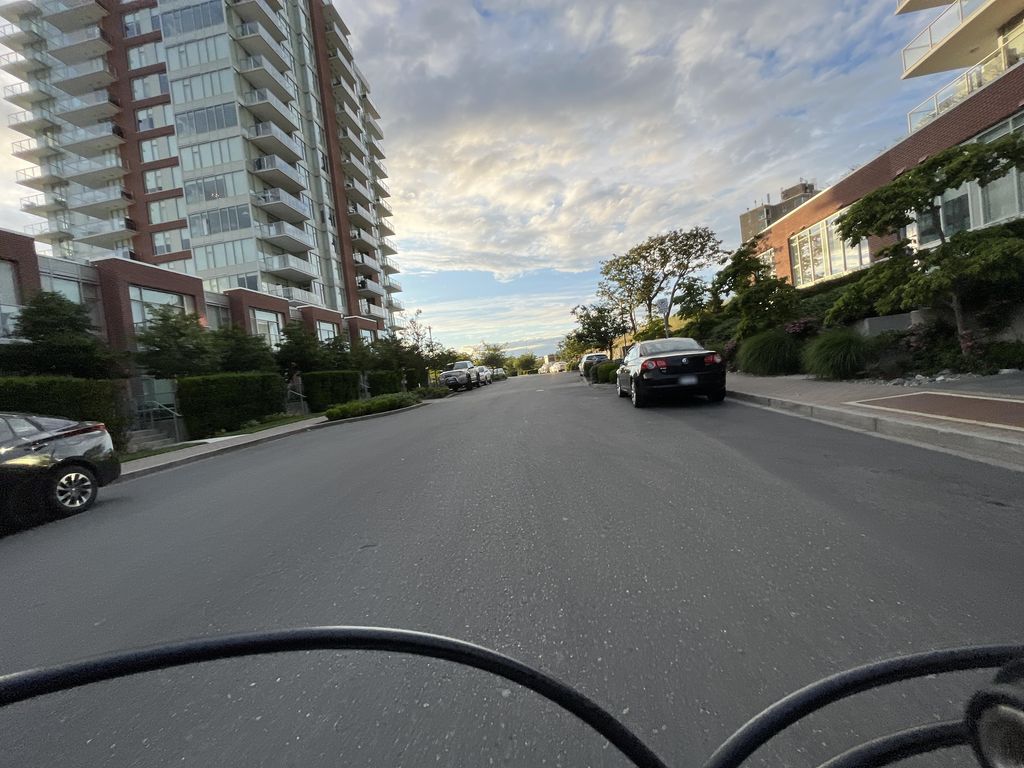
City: victoria